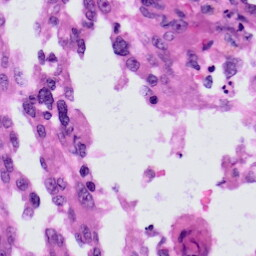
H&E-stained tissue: Skin